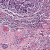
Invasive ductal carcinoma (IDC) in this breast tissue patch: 1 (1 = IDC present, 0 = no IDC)